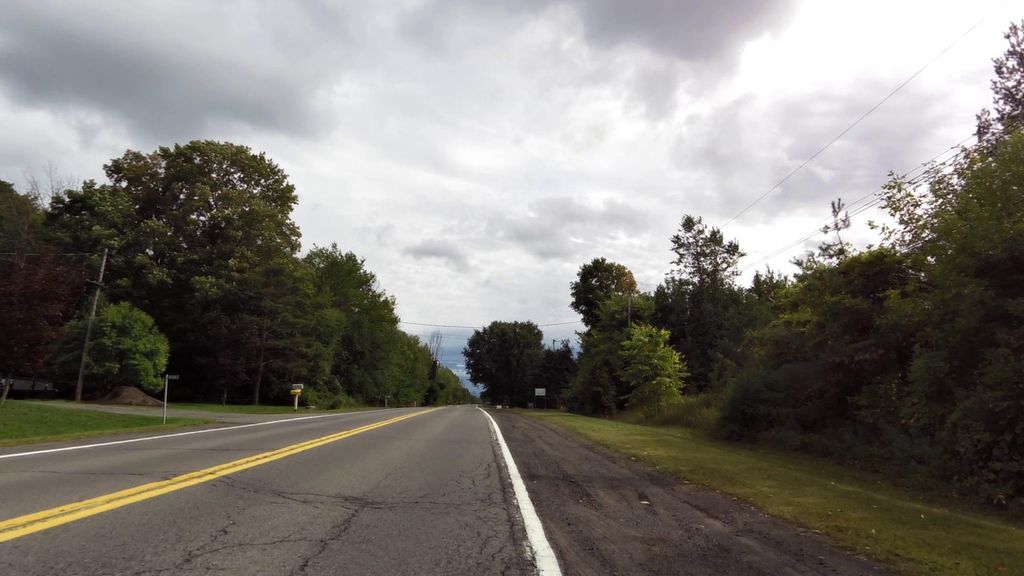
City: ottawa-gatineau